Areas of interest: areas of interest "Transportation stations"
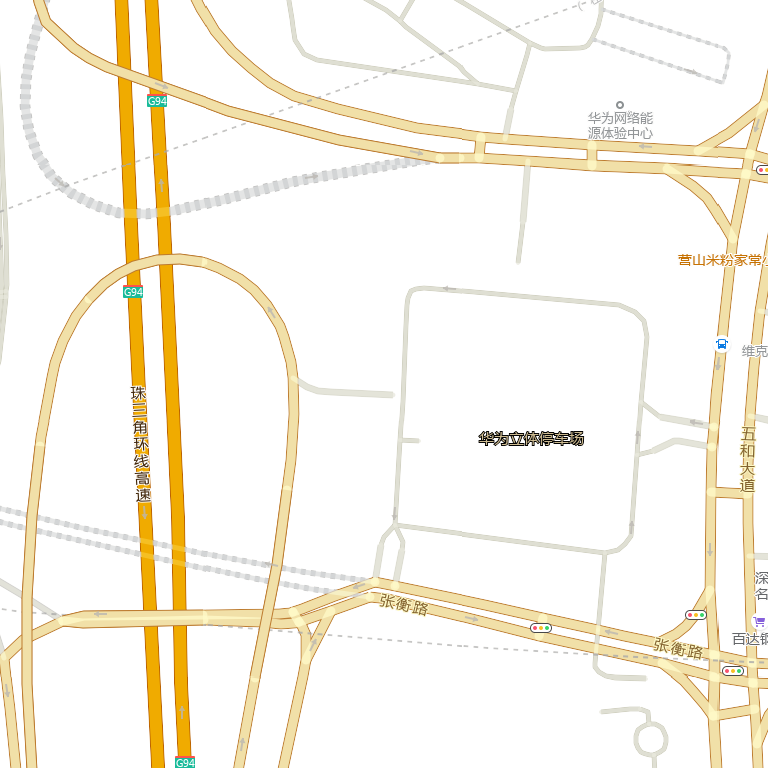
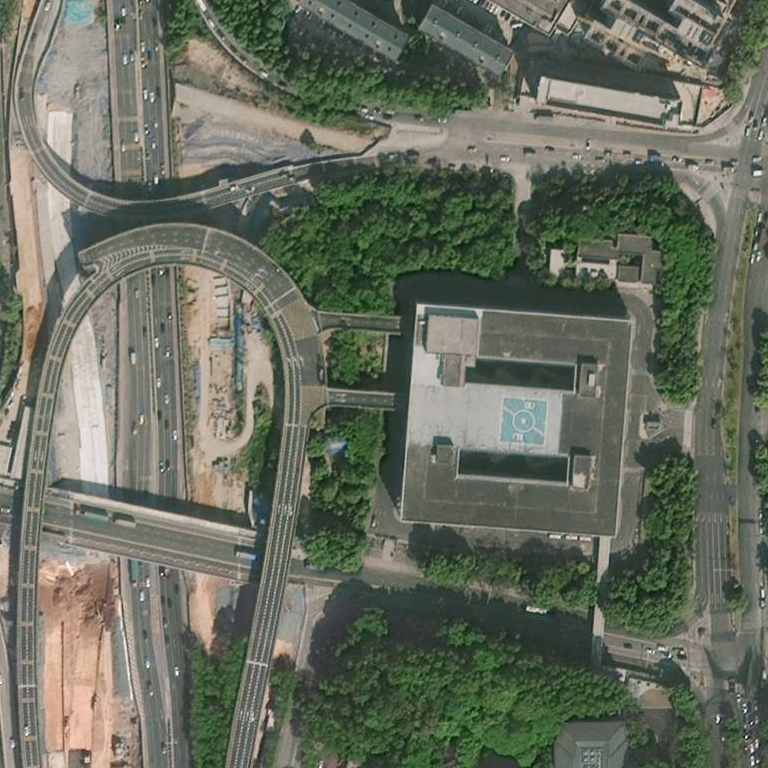